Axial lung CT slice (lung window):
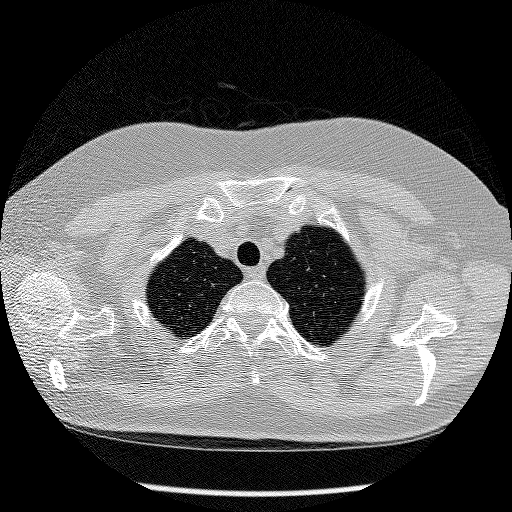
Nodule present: no